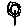
Label: flower